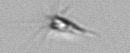
Label: Calciopappus